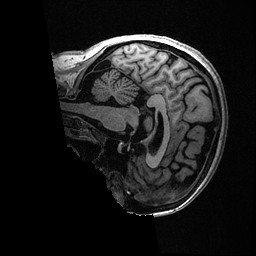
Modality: T1w
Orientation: sagittal
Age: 34
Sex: female
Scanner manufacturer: ge
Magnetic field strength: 3 T
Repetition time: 0.006952 s
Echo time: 0.00292 s